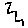
Label: zigzag